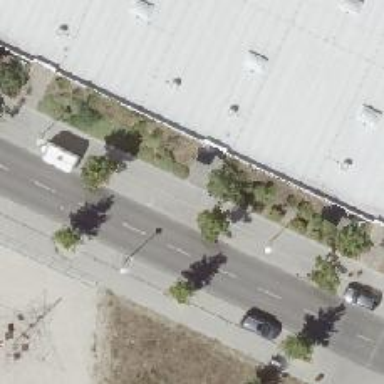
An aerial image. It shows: Sidewalk.